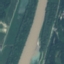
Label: River